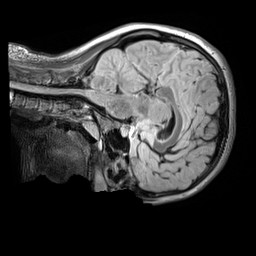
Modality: FLAIR
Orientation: sagittal
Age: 13
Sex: female
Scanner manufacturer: siemens
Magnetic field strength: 3 T
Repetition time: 5 s
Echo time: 0.388 s